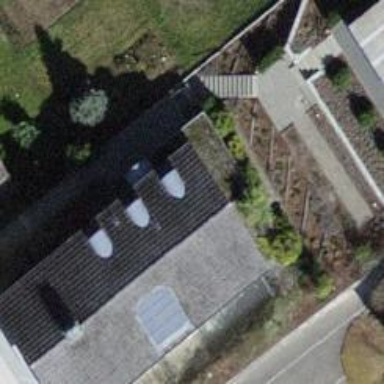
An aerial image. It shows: Building with tiled roof.